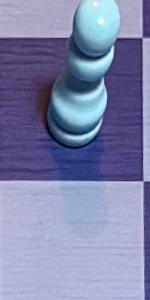
Label: Empty